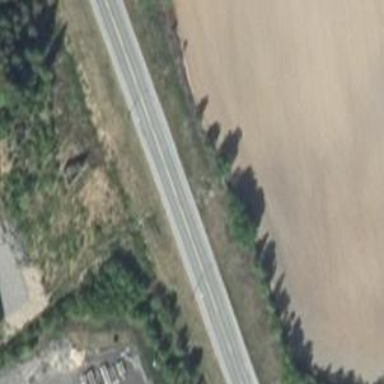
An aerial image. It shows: Asphalt road classified as trunk highway.